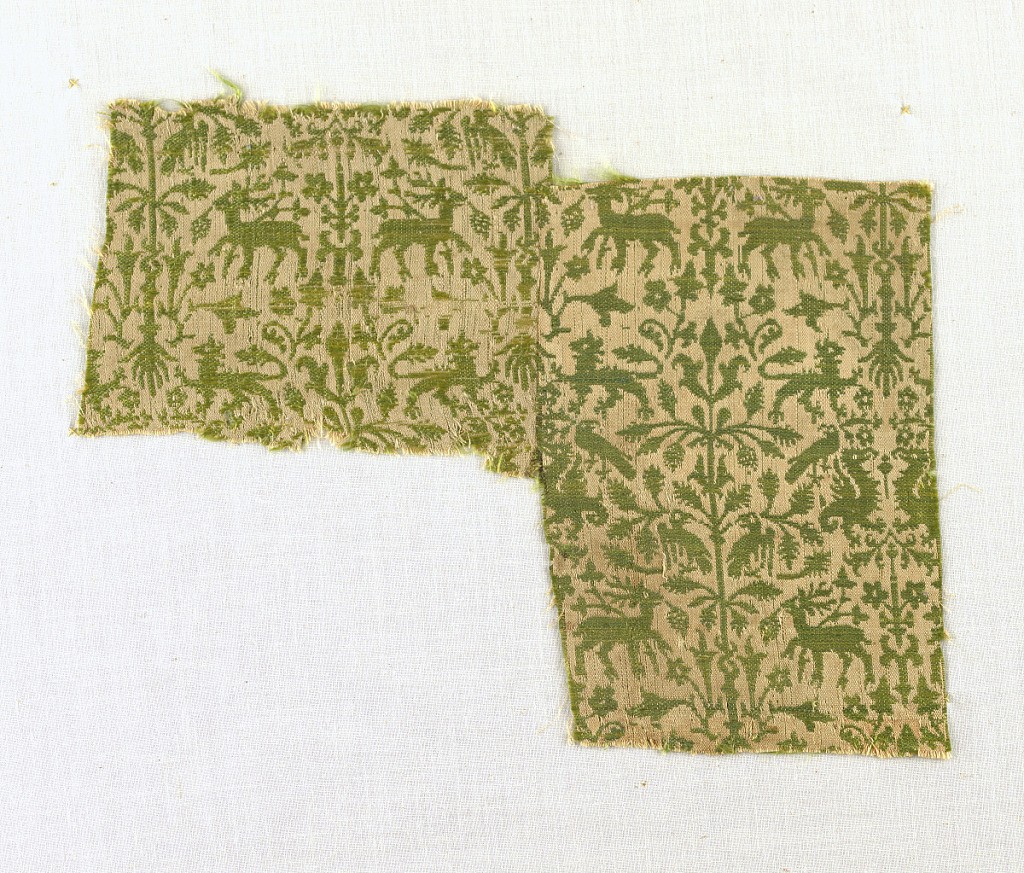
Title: Fragment
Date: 14th century
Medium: silk Technique: two integrated textile structures; plain weave pattern by plain weave
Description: Closely spaced minute design of affronted animals and birds flanking symmetrical foliate arrangements in rose (faded) and green.